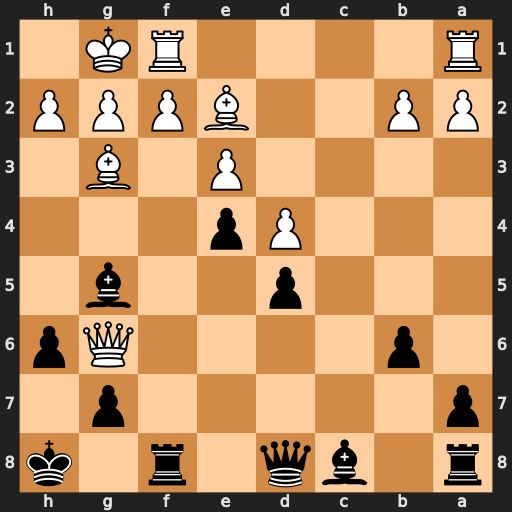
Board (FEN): r1bq1r1k/p5p1/1p4Qp/3p2b1/3Pp3/4P1B1/PP2BPPP/R4RK1
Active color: b
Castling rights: -
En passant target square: -
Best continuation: Rf6 Qh5 g6 Qxg5 hxg5